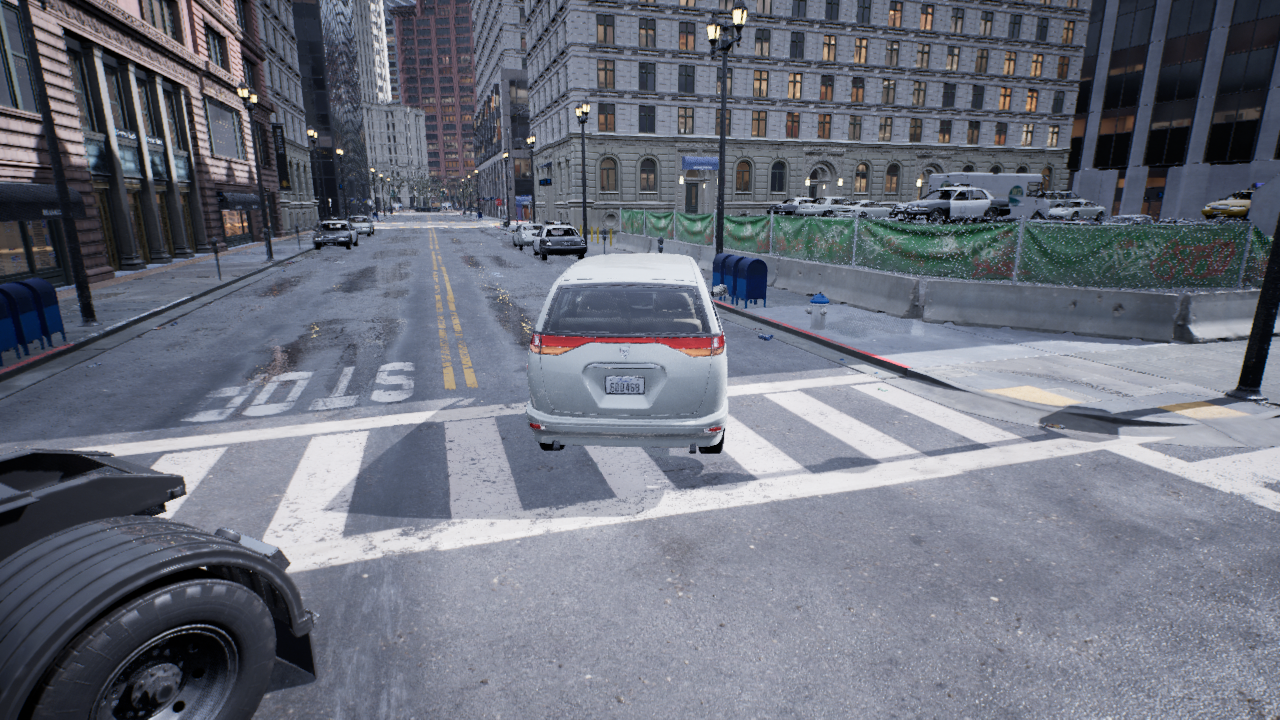
Venue: intersection
Lighting: overcast
Vehicle rig: minivan